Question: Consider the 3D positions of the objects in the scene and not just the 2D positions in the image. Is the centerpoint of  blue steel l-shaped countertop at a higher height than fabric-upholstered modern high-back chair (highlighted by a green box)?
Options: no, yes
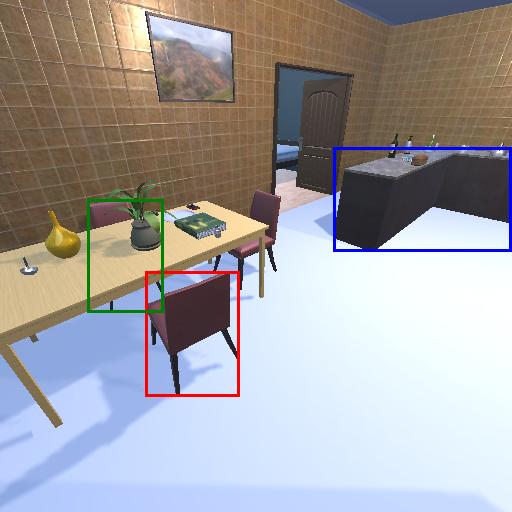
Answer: no